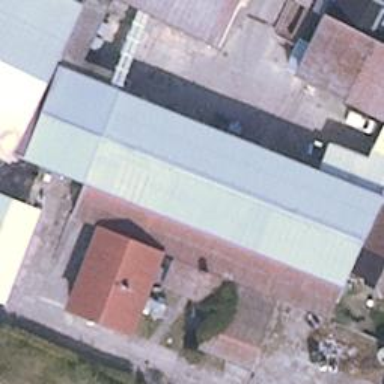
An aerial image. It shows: Manufacturing building.